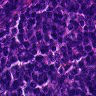
Metastatic tissue present: no